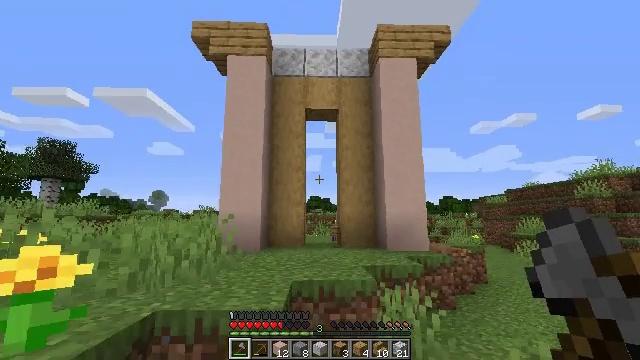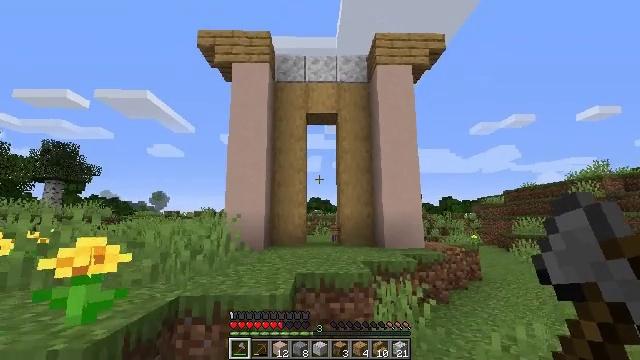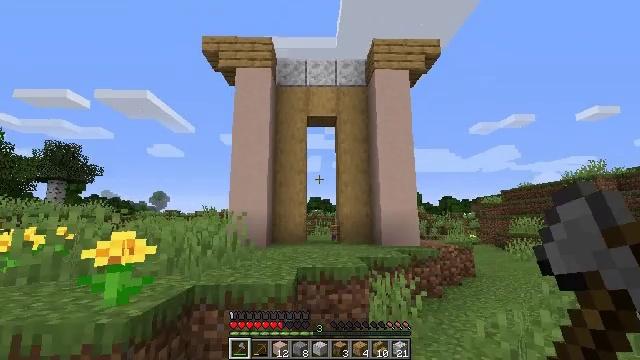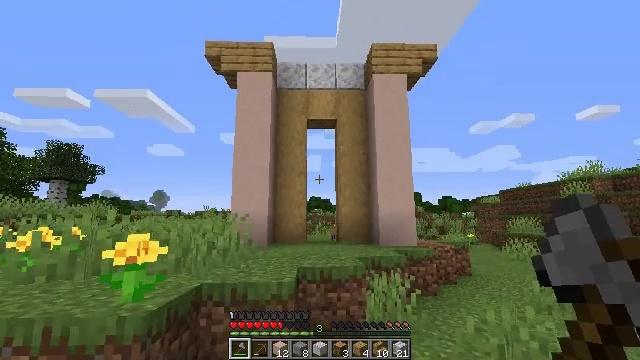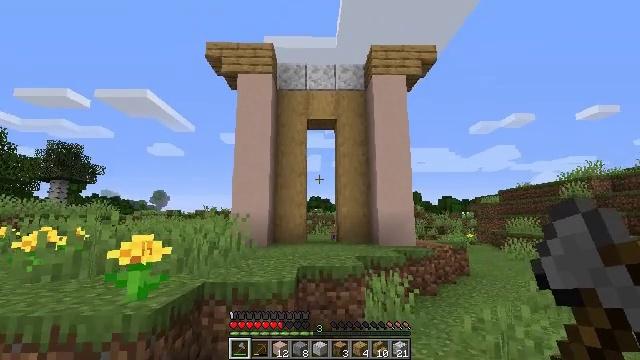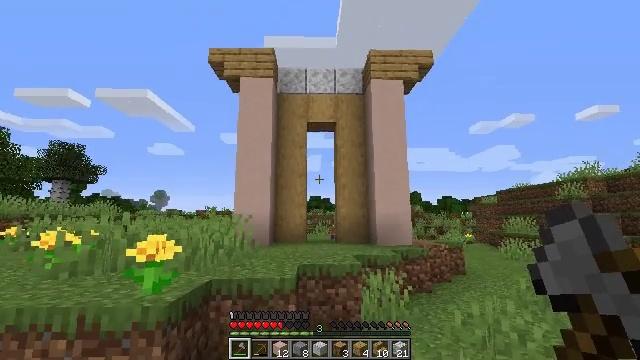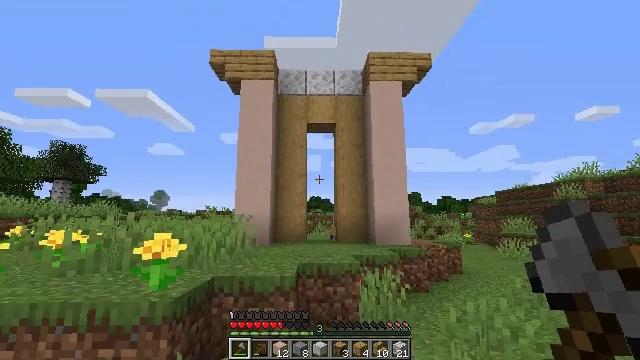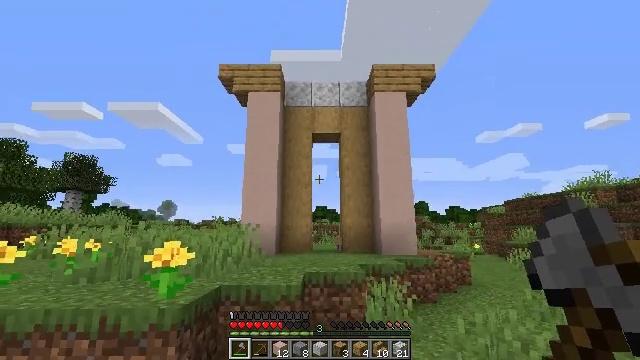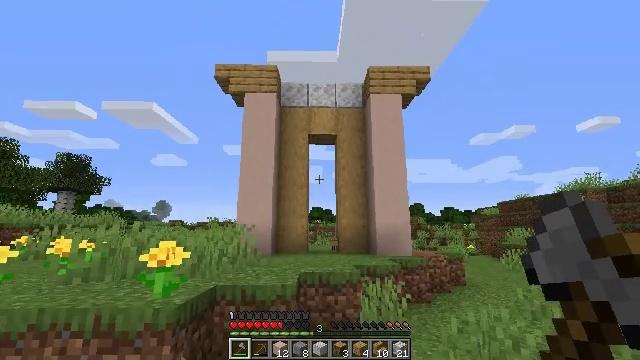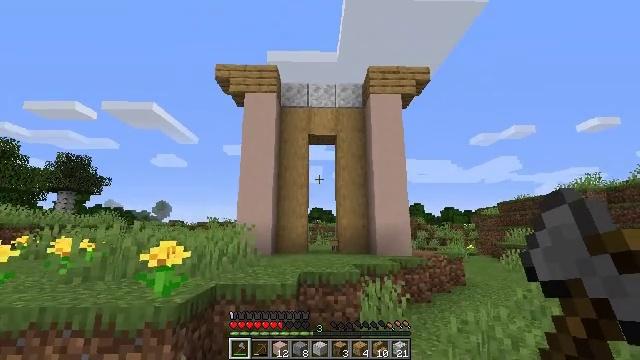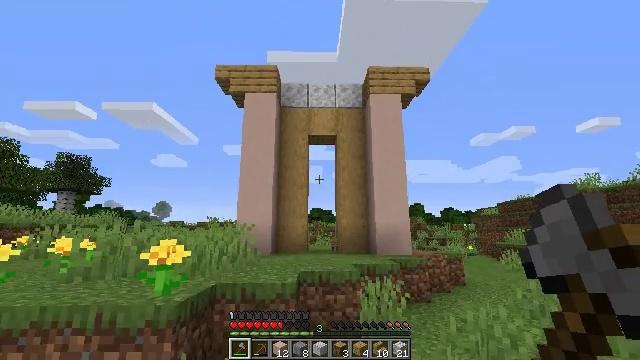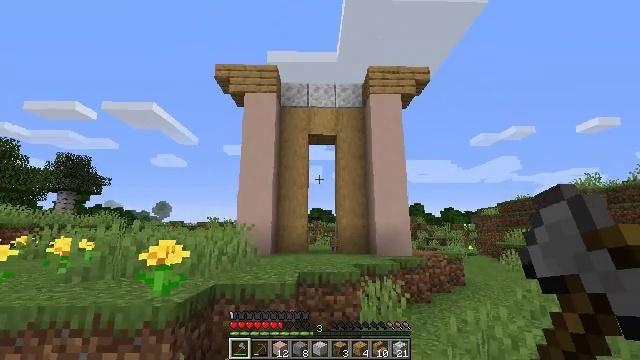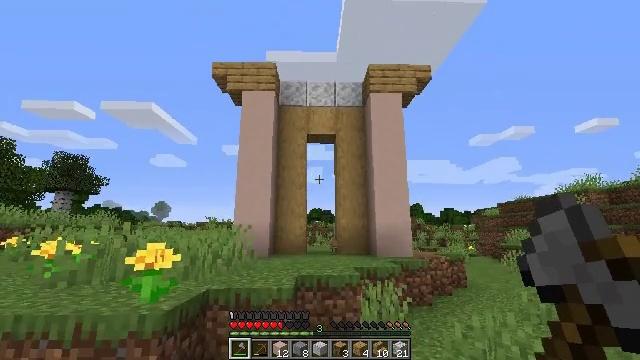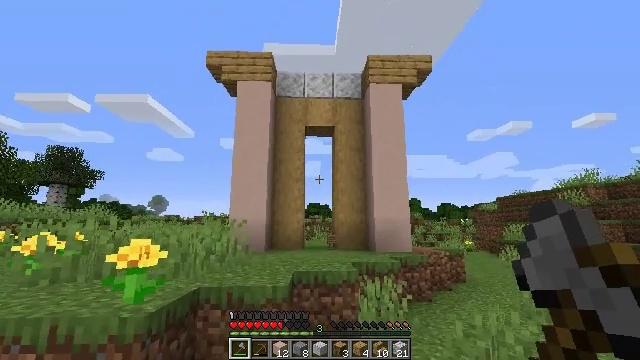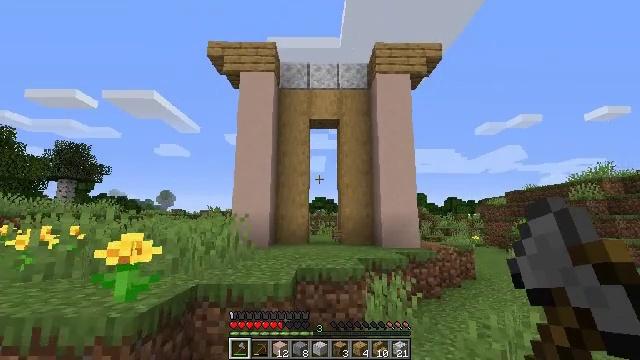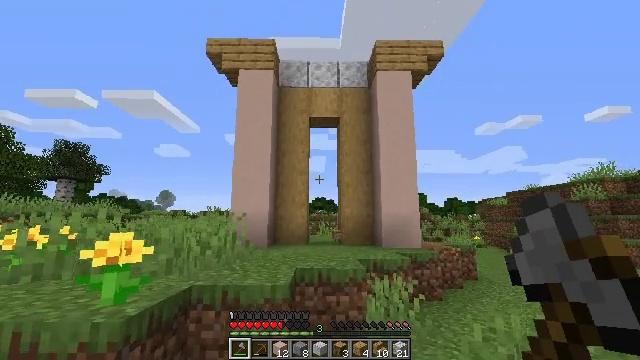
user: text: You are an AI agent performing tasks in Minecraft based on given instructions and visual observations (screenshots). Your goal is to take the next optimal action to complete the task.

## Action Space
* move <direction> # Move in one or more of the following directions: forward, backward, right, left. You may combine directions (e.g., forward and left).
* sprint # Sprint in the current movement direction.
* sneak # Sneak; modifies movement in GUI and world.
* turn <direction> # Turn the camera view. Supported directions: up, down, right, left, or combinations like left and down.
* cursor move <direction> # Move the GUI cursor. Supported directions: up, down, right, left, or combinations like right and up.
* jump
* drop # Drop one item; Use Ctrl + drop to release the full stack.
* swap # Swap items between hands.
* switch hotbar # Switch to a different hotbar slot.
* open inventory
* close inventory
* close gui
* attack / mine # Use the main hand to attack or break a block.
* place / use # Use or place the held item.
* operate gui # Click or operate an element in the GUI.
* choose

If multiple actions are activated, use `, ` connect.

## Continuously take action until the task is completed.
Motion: motion action
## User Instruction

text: Mine the stripped oak log.
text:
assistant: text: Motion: move back
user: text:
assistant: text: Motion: move back
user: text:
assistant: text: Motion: move back
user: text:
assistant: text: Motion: move back
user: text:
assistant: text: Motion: no_op
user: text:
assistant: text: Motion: no_op
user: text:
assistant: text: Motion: turn left and up
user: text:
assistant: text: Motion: no_op
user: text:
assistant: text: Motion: no_op
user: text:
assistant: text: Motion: no_op
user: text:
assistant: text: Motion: move forward
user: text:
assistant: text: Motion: move forward
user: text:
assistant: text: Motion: move forward, turn down
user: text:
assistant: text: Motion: move forward, turn left and down
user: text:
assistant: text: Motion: move forward
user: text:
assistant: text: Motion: move forward
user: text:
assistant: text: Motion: move forward
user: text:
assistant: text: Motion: move forward
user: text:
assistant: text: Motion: move forward
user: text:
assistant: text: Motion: move forward
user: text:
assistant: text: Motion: move forward
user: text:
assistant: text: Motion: move forward, jump
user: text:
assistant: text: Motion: move forward, jump
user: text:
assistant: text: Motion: move forward, jump
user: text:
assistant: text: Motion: move forward, jump
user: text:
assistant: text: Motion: move forward, jump
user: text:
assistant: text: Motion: move forward, jump
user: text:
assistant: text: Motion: move forward, jump
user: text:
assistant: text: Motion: move forward, jump
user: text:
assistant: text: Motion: move forward, jump